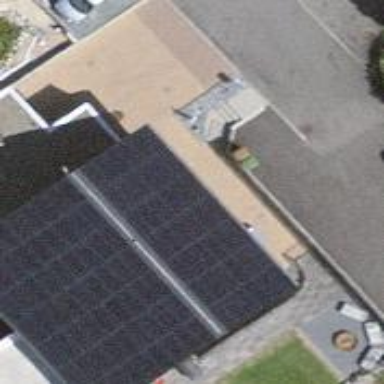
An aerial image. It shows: Solar photovoltaic panel generator.